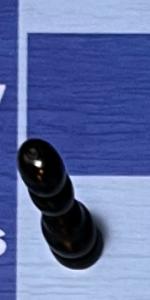
Label: Pawn_Black